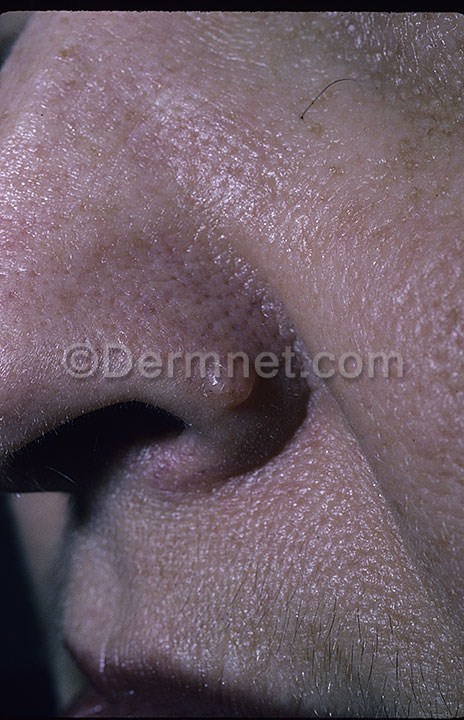
Disease: Actinic Keratosis Basal Cell Carcinoma and other Malignant Lesions